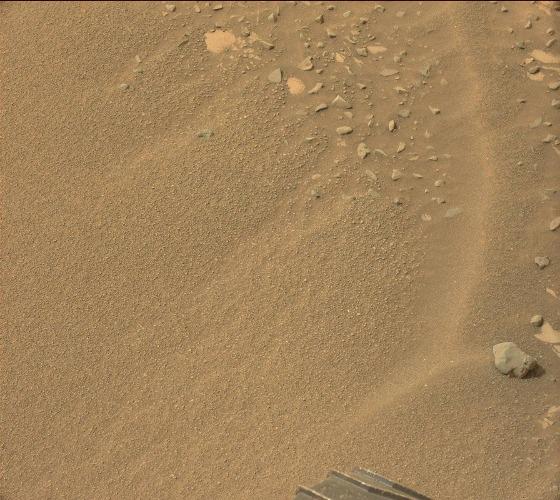
Terrain classes present: Background, Bedrock, Gravel / Sand / Soil, Rock, Shadow